Question: Im creating graphic interface using XAML and I have problem with Bitmap type. Using System.Drawing is surprisingly unsused despite created Bitmap objects.
'''
using System;
using System.Diagnostics;
using System.Drawing;
using System.IO;
using System.Windows;
using Microsoft.Win32;
namespace Cryptography
{
/// <summary>
/// Logika interakcji dla klasy MainWindow.xaml
/// </summary>
public partial class MainWindow : Window
{
private int NextStepCounter { get; set; }
private Bitmap LoadedBitmap { get; set; }
private Bitmap FirstShareBitmap { get; set; }
private Bitmap SecondShareBitmap { get; set; }
private Bitmap ThirdShareBitmap { get; set; }
private Bitmap FourthShareBitmap { get; set; }
private Bitmap LoadedFirstShareBitmap { get; set; }
private Bitmap LoadedSecondShareBitmap { get; set; }
private Bitmap LoadedThirdShareBitmap { get; set; }
private Bitmap LoadedFourthShareBitmap { get; set; }
private Bitmap OverlaidSharesBitmap { get; set; }
'''

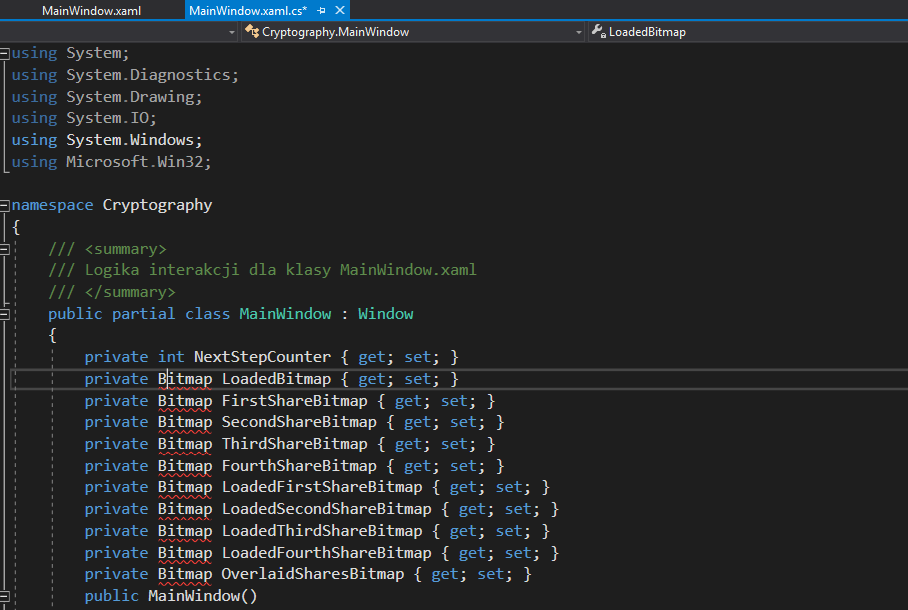
Answer: you need to install 'System.Drawing.Common' from Nuget Package.